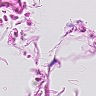
Metastatic tissue present: no